Question: I'd just started to learn <URL>.
I'm able to successfully install the <URL>. But after completion of the tutorial I requested the url: 'http://zf2-tutorial.localhost/album' in my browser and I'm getting '404'.
I'd looked down into the comments where some people saying about changes in
'''
'route' => '/album[/][:action][/:id]'
'''
needs to be
'''
'route' => '/album[/:action][/:id]'
'''
but that doesn't help either. Can anyone help me in resolving the issue?

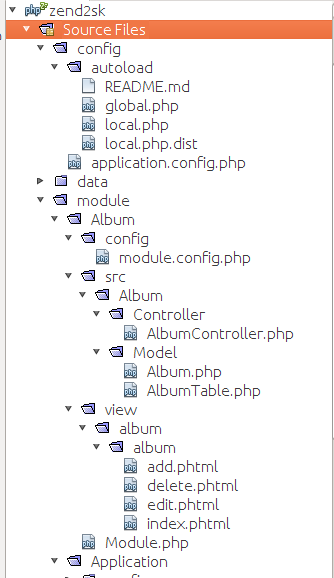
Answer: thanks to <URL>.
there is a <URL> where the initial module structure and module file code is written.
the code in my 'Module.php' was missing is
'''
use Zend\ModuleManager\Feature\AutoloaderProviderInterface;
use Zend\ModuleManager\Feature\ConfigProviderInterface;
class Module implements AutoloaderProviderInterface, ConfigProviderInterface {
public function getAutoloaderConfig()
{
return array(
'Zend\Loader\StandardAutoloader' => array(
'namespaces' => array(
__NAMESPACE__ => __DIR__ . '/src/' . __NAMESPACE__,
),
),
);
}
public function getConfig() {
return include __DIR__ . '/config/module.config.php';
}
}
'''